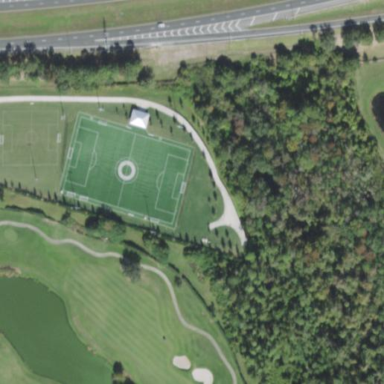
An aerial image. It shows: Soccer pitch designated for leisure and sports activities.